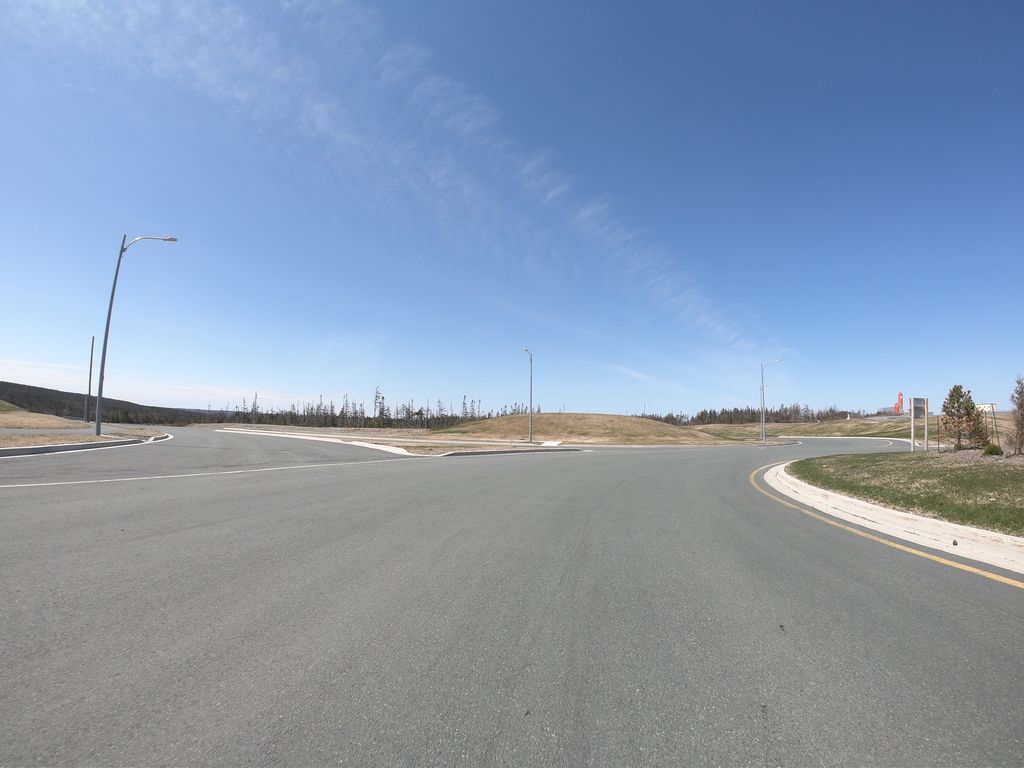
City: st_johns